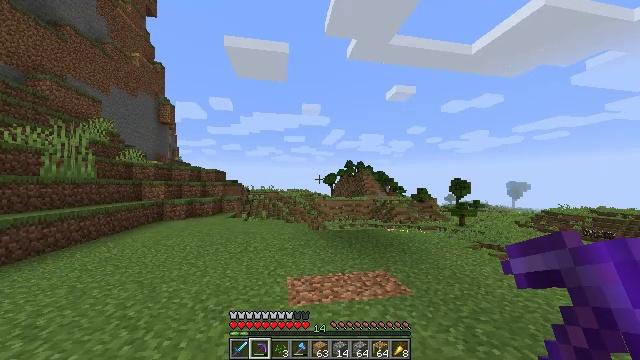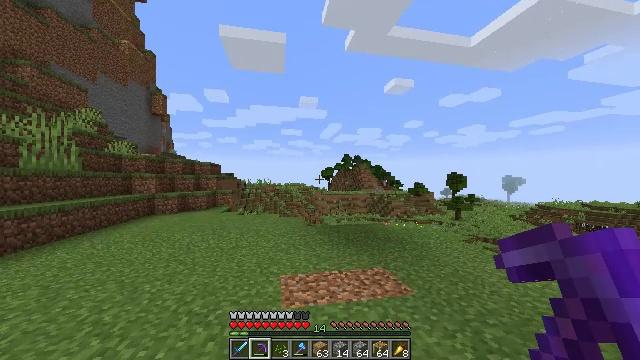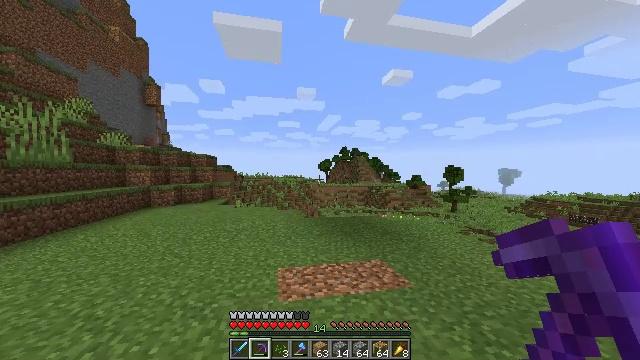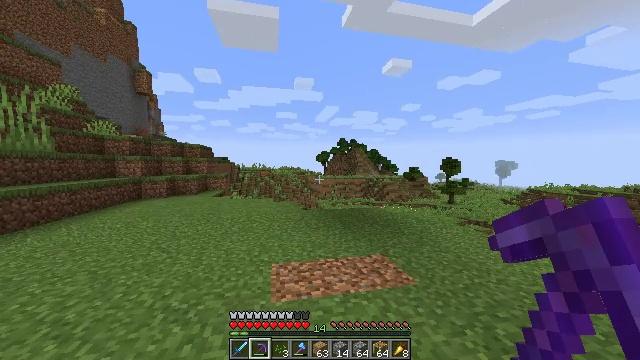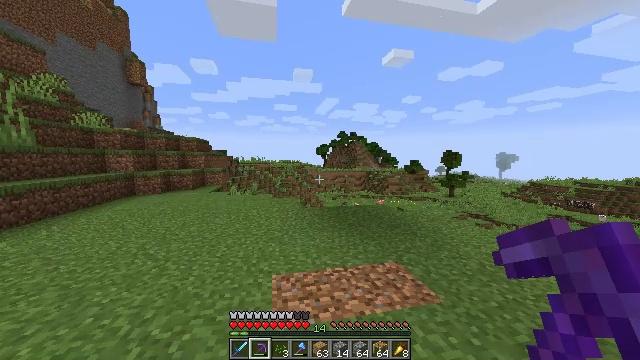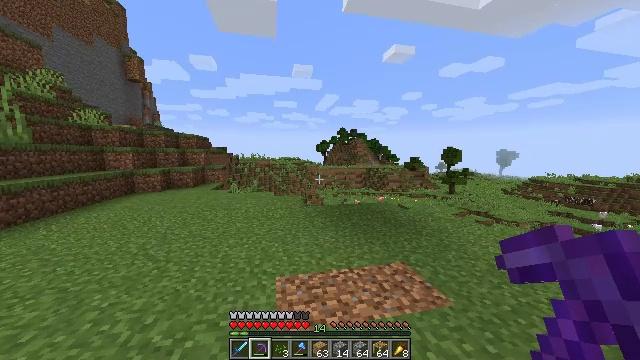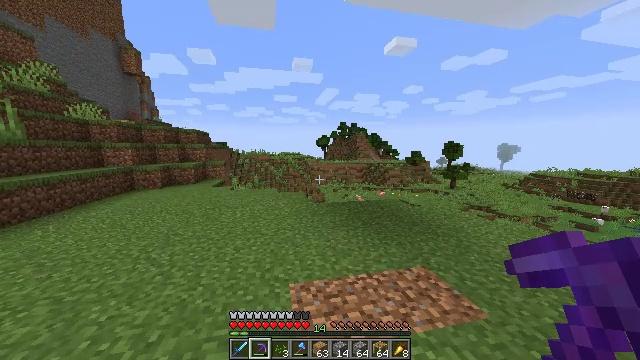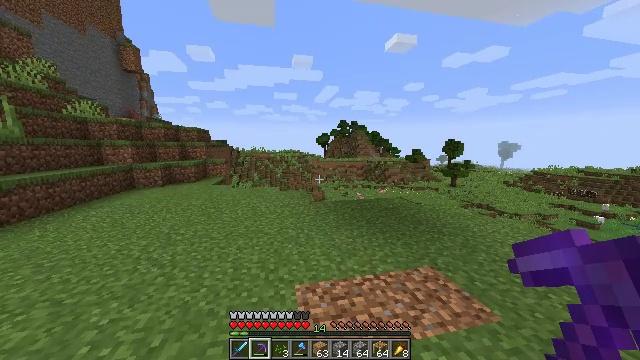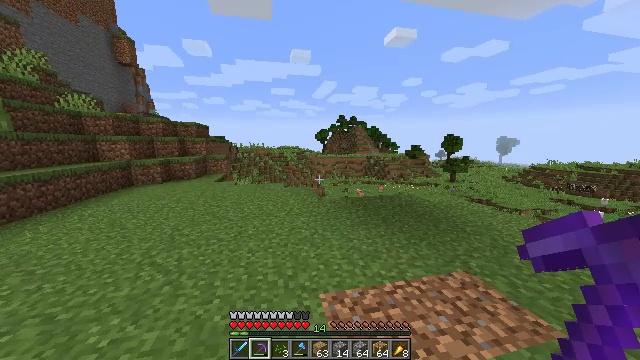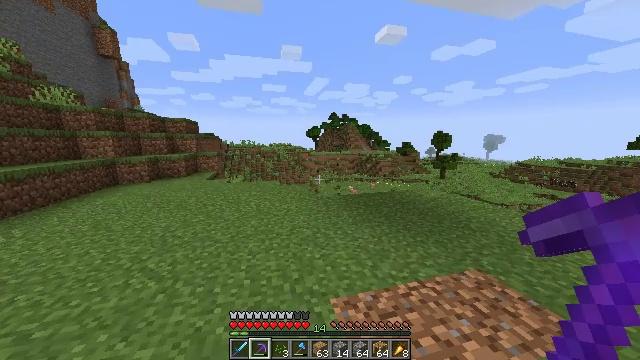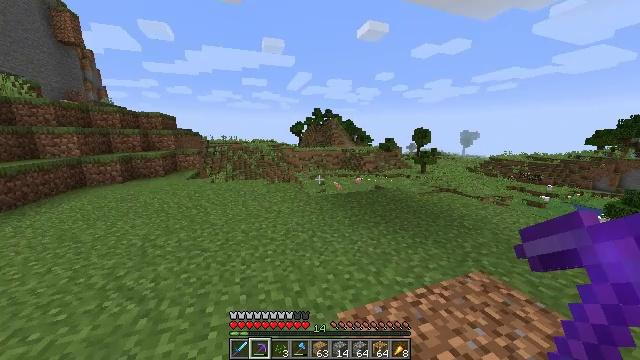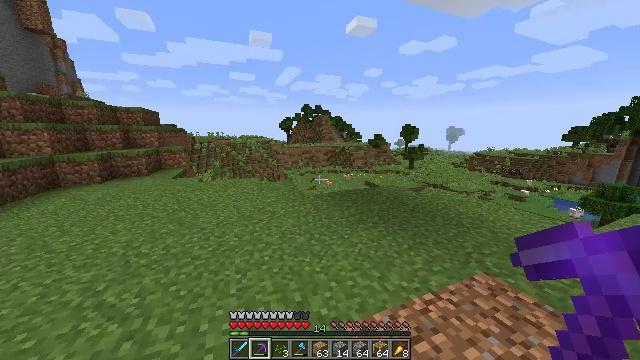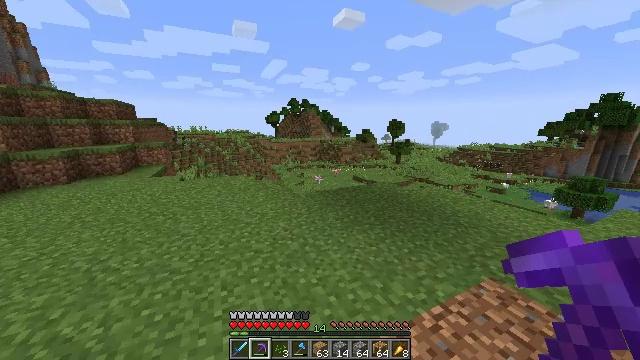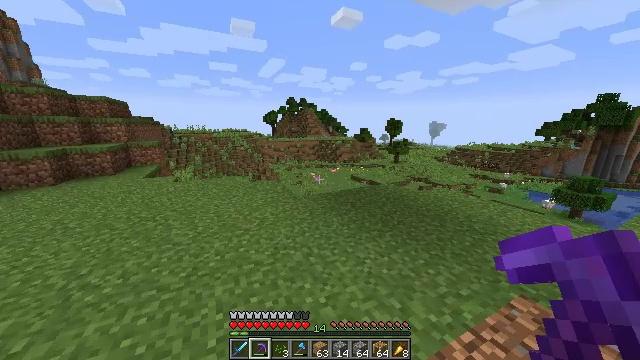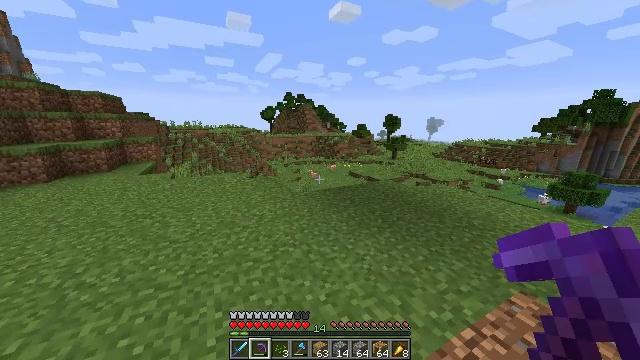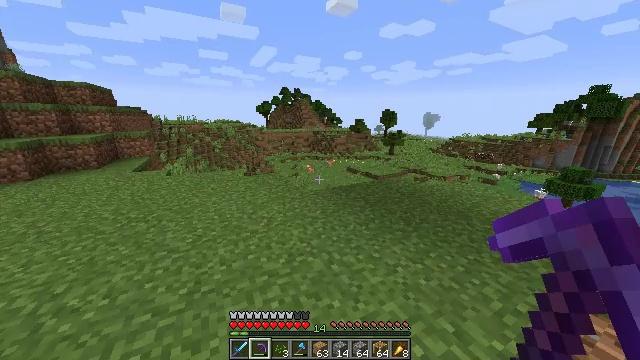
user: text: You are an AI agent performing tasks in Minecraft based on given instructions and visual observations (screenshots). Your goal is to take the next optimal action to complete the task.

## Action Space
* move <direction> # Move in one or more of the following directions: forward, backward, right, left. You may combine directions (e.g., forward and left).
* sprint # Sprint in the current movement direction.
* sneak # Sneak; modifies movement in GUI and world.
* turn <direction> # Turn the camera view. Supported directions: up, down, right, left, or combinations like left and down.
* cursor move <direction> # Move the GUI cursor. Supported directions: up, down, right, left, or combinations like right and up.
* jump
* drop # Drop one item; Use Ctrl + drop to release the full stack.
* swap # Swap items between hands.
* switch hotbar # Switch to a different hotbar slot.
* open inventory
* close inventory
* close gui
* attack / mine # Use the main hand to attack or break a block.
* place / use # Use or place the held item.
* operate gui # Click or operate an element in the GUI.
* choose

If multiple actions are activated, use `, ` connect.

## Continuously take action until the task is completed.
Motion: motion action
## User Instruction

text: Gather tall grass by hitting it.
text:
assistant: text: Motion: move forward, turn down
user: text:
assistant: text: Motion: move forward, turn down
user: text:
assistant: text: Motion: move forward, turn down
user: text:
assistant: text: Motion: move forward and move left, turn down
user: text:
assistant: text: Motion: move forward and move left
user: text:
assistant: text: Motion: move forward and move left, turn down
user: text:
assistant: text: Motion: move forward and move left
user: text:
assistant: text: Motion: move forward and move left, turn down
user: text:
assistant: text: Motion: move forward and move left, turn right
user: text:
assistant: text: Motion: move forward and move left, turn right
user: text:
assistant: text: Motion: move forward, turn right
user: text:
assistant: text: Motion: move forward, turn right and down
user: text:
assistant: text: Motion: move forward and move left
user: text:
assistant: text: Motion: move forward and move left, turn down
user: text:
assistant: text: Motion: move forward and move left, turn right and down
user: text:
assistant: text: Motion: move forward and move left, turn right and down
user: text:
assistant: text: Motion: move forward and move left, turn right and down
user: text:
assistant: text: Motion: move forward and move left, turn right and down
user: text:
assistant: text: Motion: move forward and move left, turn right and down
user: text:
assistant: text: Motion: move forward and move left
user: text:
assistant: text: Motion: move forward and move left, turn right
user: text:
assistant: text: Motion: move forward, turn right
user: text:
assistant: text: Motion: move forward, turn right
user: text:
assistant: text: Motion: move forward, turn right
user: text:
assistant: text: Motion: move forward
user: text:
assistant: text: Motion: move forward, turn down
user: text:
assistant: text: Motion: move forward, turn down
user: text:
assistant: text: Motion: move forward, turn down
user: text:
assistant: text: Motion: move forward and move left, turn down
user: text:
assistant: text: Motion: move forward and move left, turn down